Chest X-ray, PA view. Patient: 38 years old, sex F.
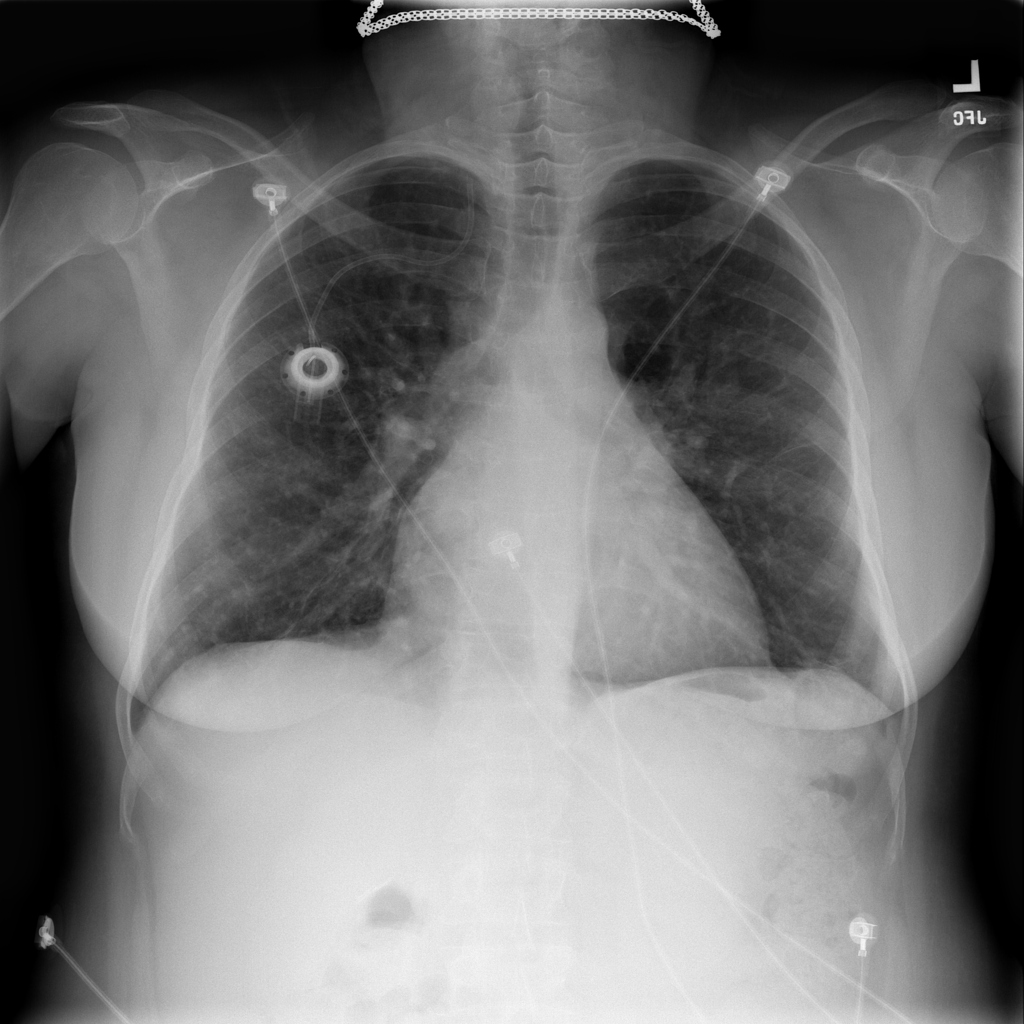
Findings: No Finding